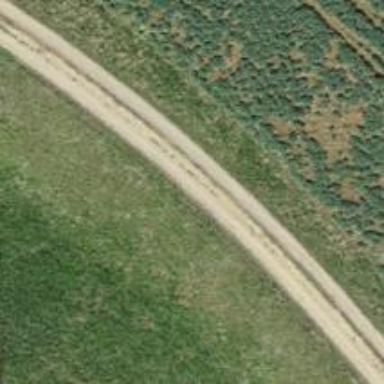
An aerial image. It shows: Track with grade2 tracktype.